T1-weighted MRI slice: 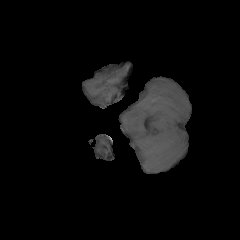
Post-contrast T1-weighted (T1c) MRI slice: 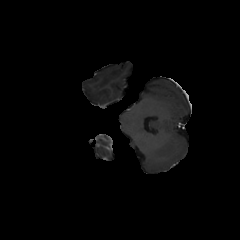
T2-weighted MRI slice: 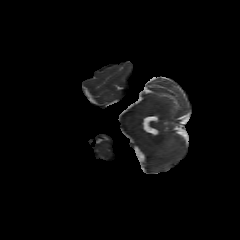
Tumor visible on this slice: no